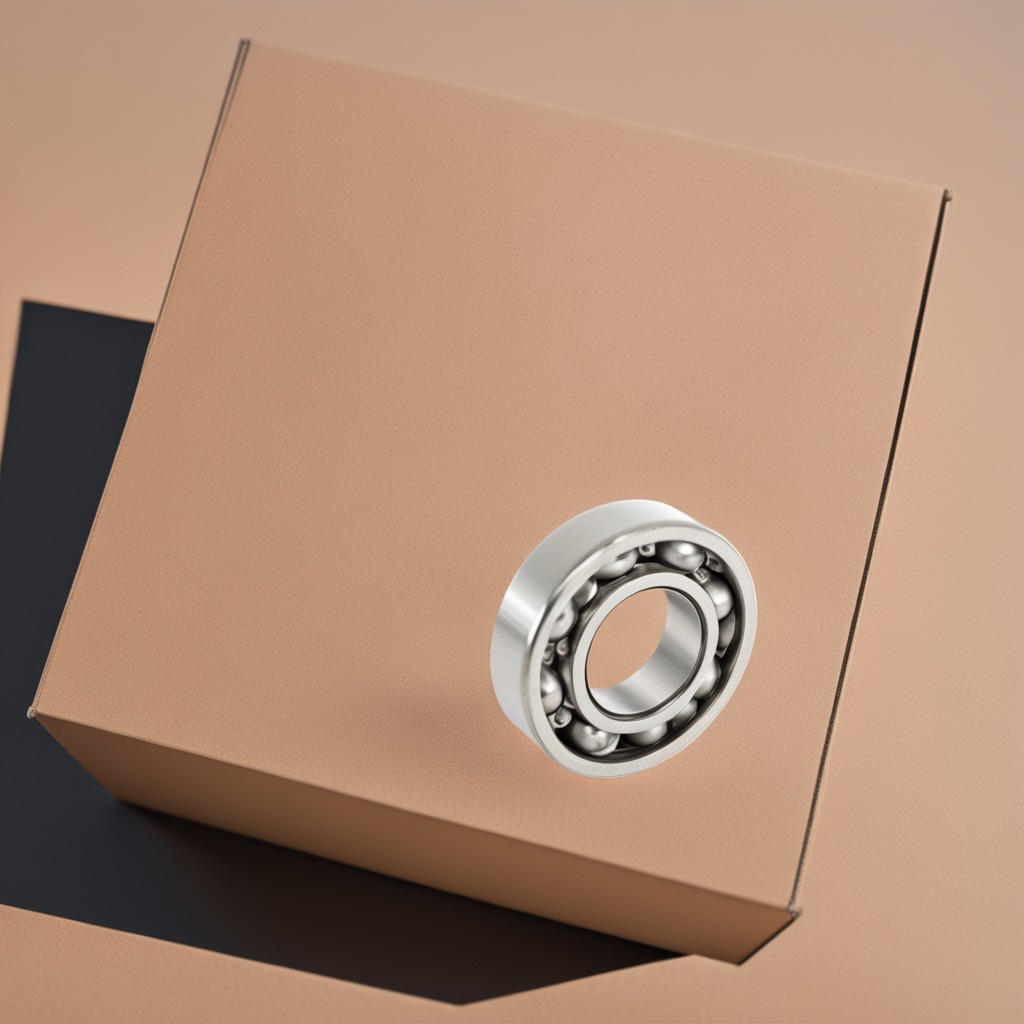
A metal ball bearing is lying on a clean dry cardboard box surface in an outdoor workshop during daytime bright natural light soft shadows slightly creased but